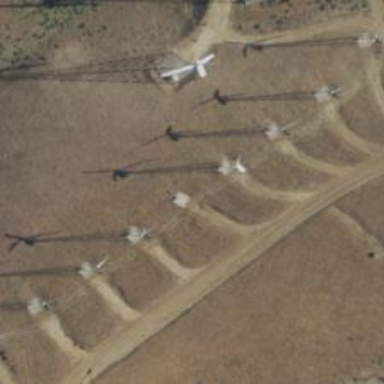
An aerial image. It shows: Wind-powered generator.